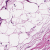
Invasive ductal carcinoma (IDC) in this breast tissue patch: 0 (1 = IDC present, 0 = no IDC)